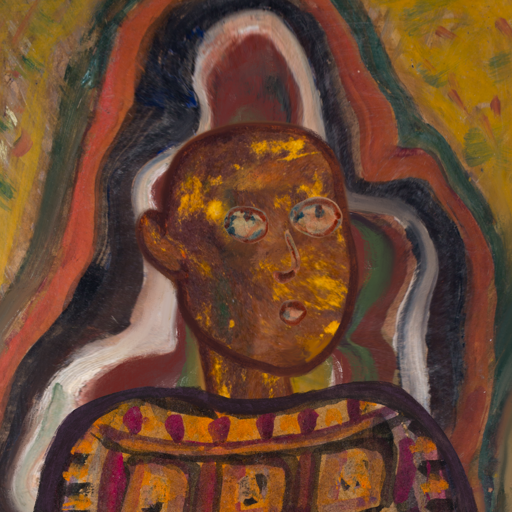
Background: AfterRaid, Head And Neck Side: Comrade, Face Side: Orphan, Bust: Doll, Hair Side: Blank, Head Accessory: Blank, Second Necklace: Blank, Necklace: Blank, Baby: Blank